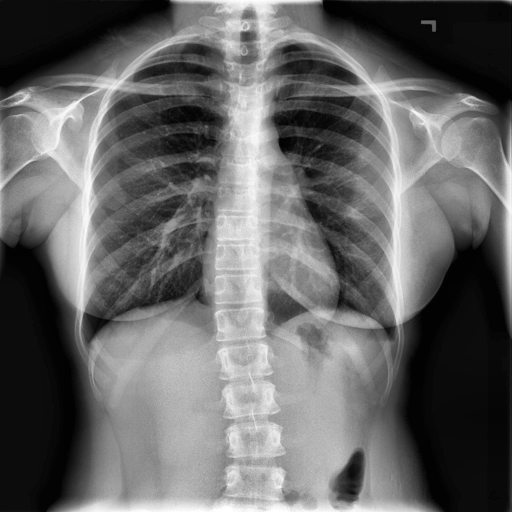
Finding: NORMAL